Question: I've got a PHP form which takes in both data and file upload. The following graphic shows the different parts of the form:

- Allow user to input some form fields, and upload file.
- Display the submitted details, and view uploaded file. If edits needed to be done, proceed to Part 2.1.
- Edit Details
- Write into database and shift uploaded file into folder.
Question:
1) In Part 2, I am able to get the file details using $_FILES["fileupload"]["name"]. Is there a way to view the file (click and open the file) when it's residing within the temp-location of the server?
2) Am I able to only do shifting of the file location when I'm in Step 3?
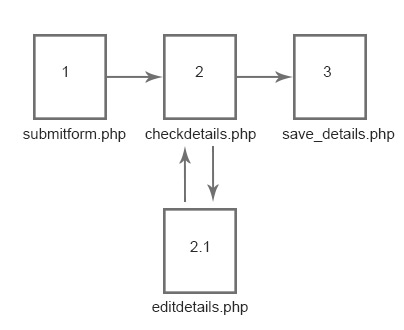
Answer: For question 1:
The file will be removed at the end of the request. So if you want to view it you either need to get it's contents (file_get_contents) or move it to a different location (move_uploaded_file)
For question 2:
Since the file is removed after it's request the safest way to relocate it on step 2, with move_uploaded_file.